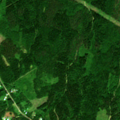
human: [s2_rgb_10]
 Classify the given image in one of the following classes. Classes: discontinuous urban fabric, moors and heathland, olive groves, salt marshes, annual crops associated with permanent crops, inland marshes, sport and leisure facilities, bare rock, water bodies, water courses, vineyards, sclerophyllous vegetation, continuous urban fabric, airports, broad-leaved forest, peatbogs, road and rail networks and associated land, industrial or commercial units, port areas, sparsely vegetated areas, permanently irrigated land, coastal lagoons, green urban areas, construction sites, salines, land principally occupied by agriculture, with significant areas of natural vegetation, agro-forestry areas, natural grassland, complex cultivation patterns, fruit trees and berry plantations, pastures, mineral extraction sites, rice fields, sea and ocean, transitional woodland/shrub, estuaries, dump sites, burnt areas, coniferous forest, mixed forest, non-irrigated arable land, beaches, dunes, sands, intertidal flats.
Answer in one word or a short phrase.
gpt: coniferous forest, mixed forest